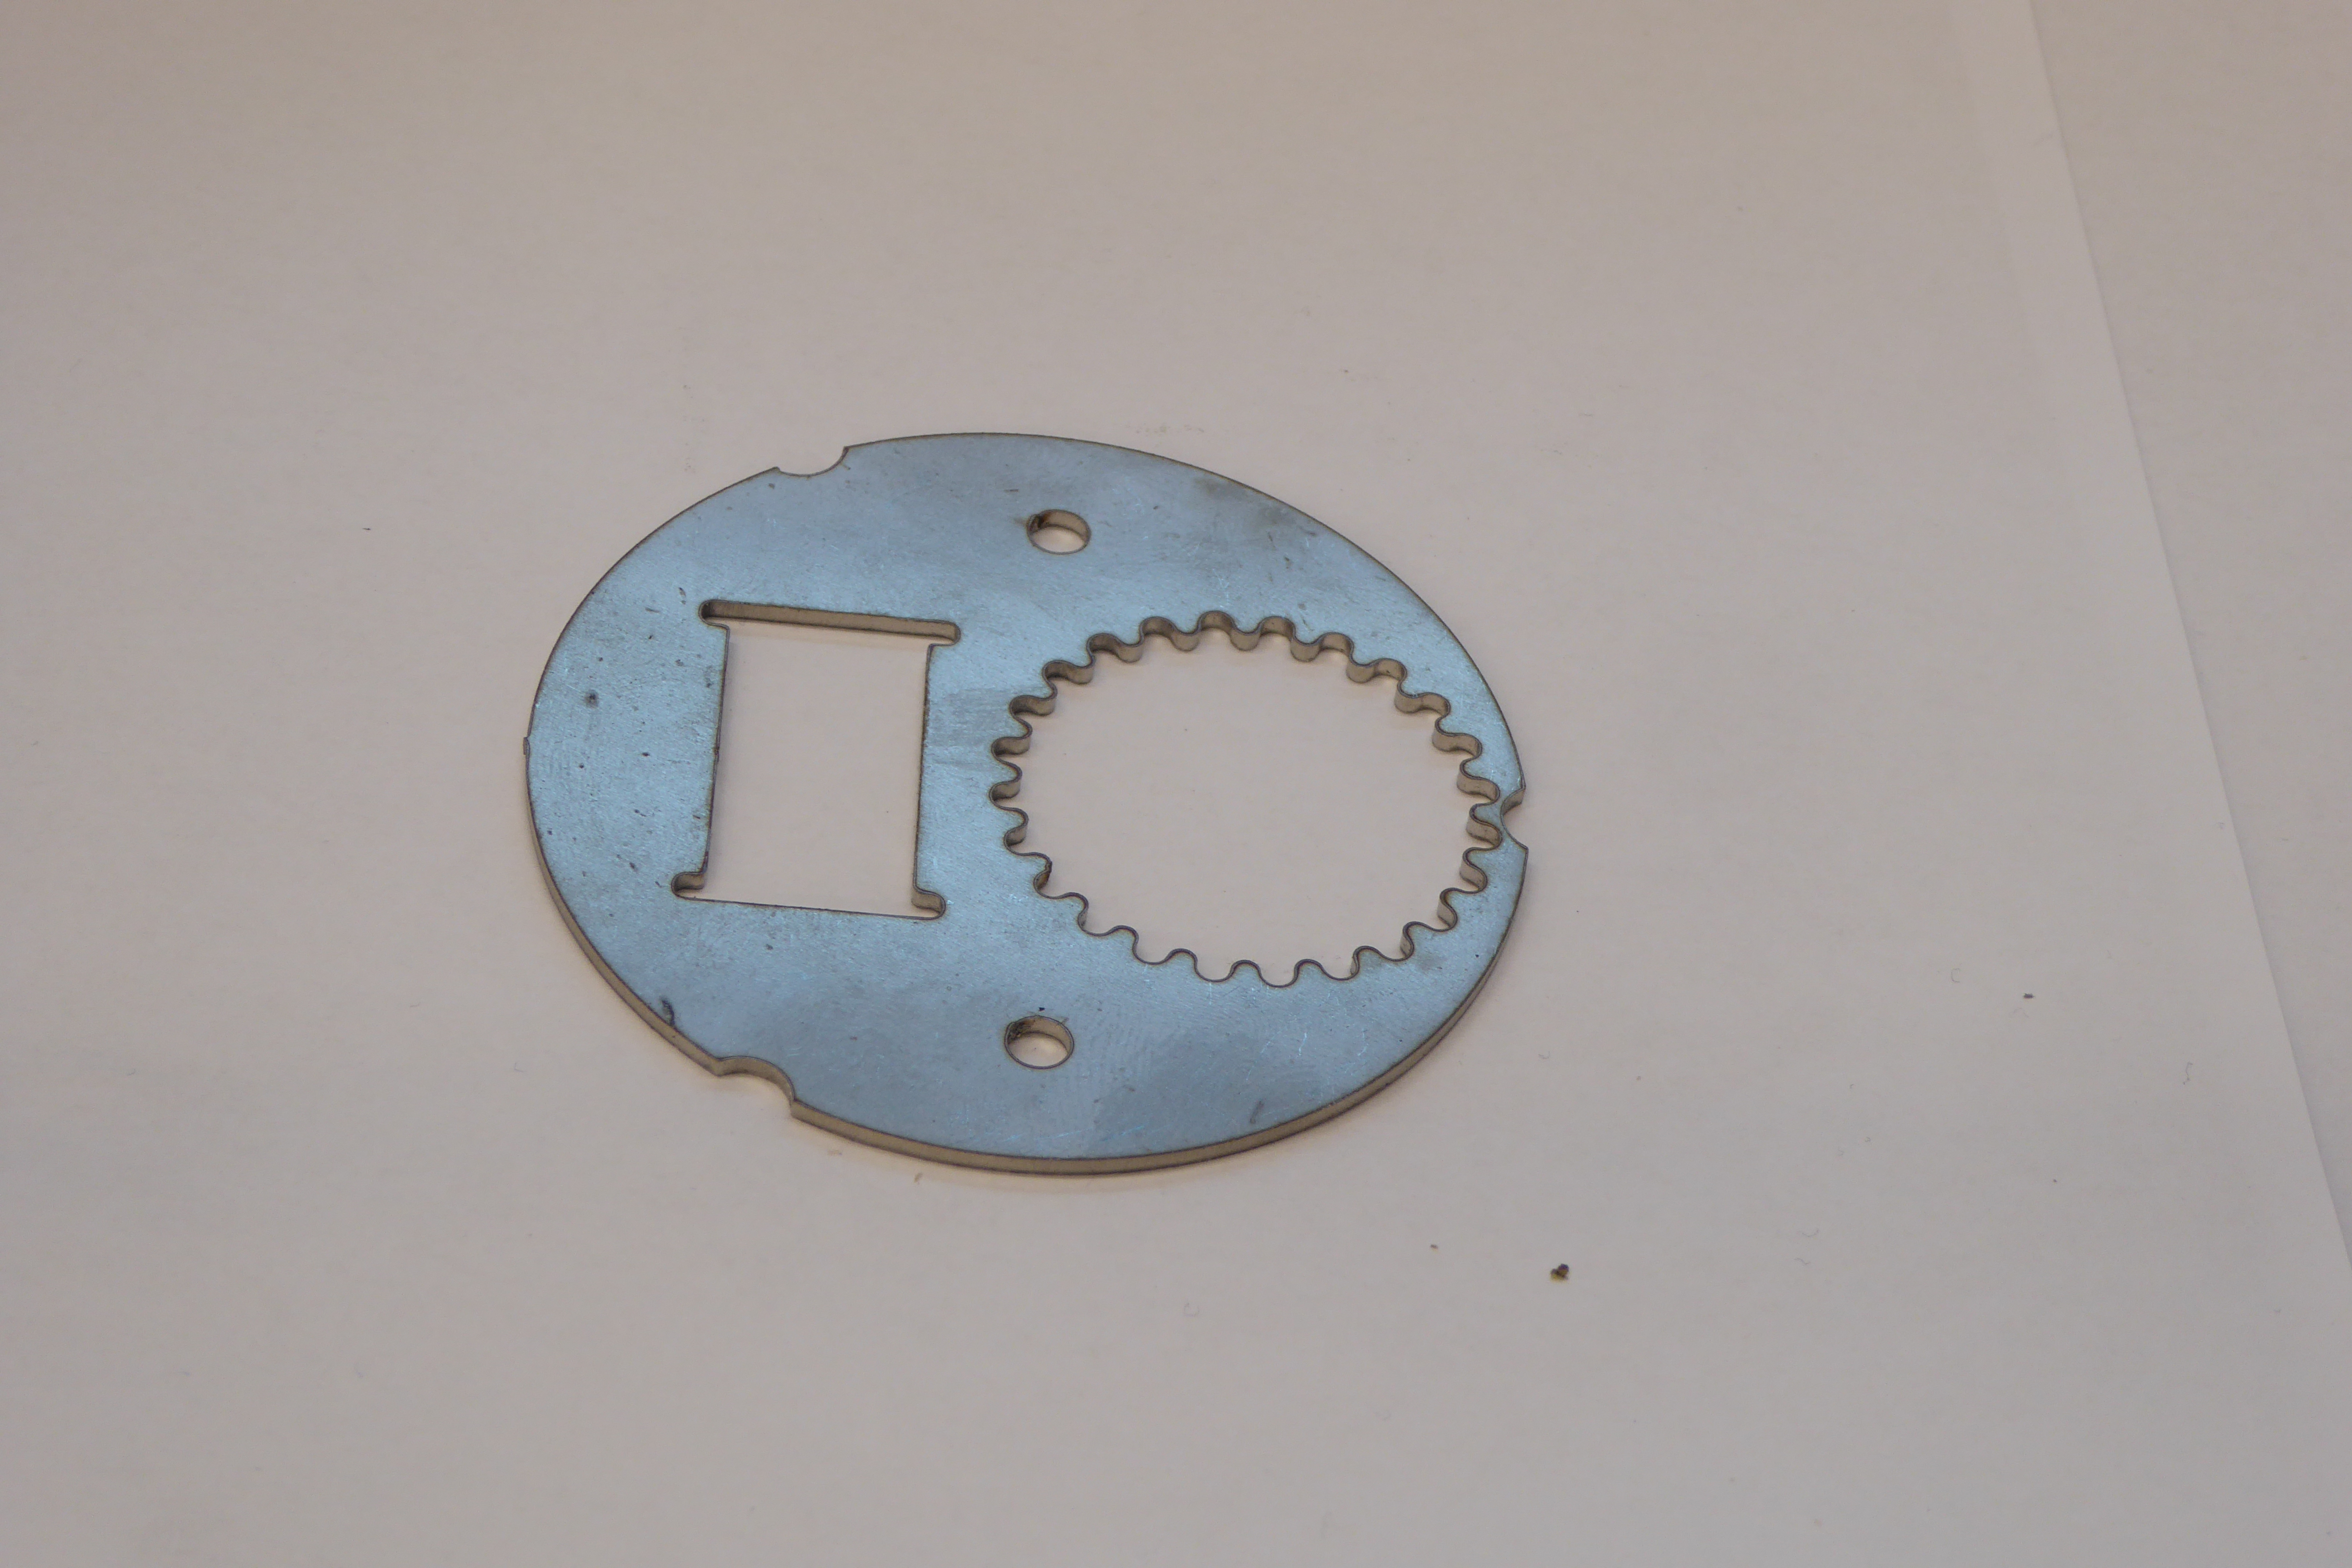
Label: Bottle Opener - Inlay